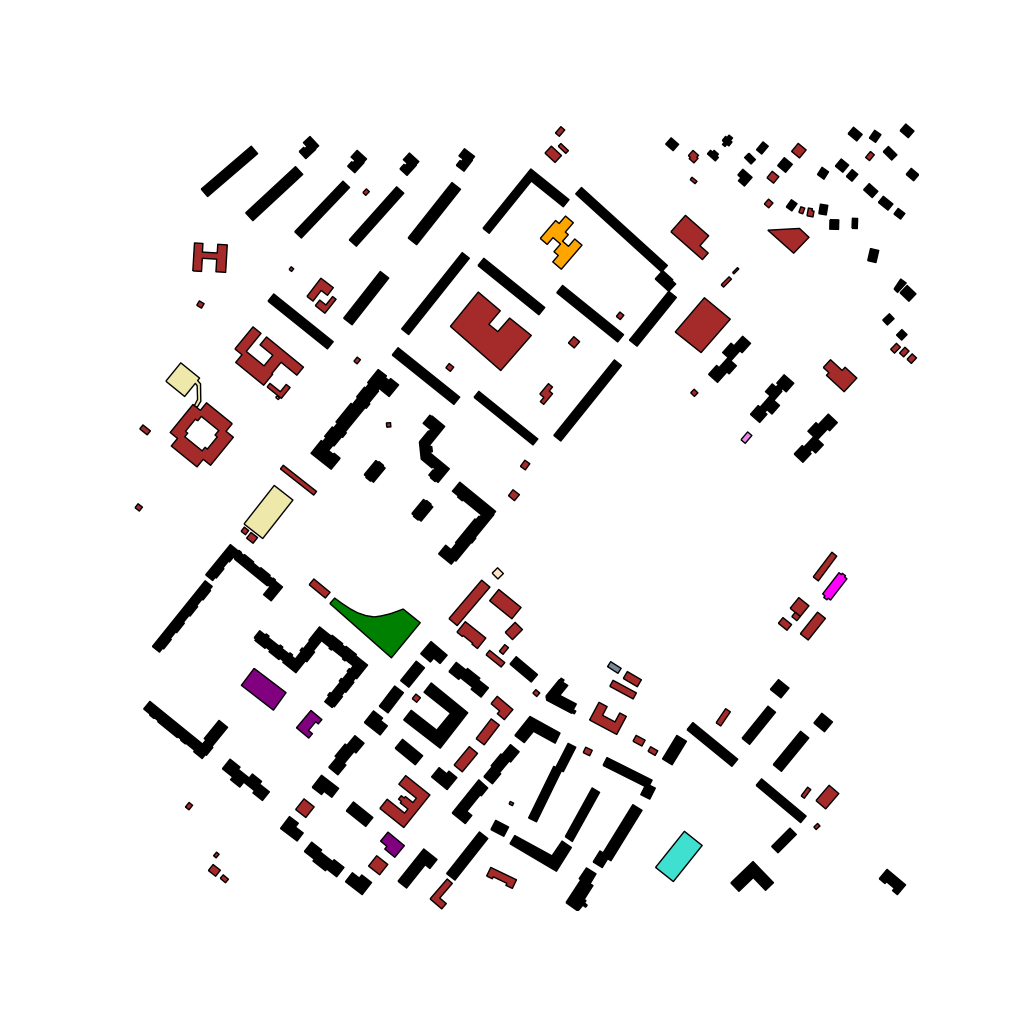
Tags: overhead vector_map, industrial, recreation, residential, special, transport, modern, soviet, high_rise, individual_rise, low_rise, medium_rise, density_3, Building, Cafe, Clothes, Facility, Kidsart, Kinder, Park, Pharmacy, Police, School, Vet, Ythsport, 1.0 km²